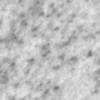
Label: no_change